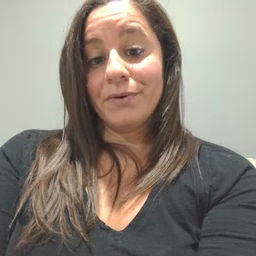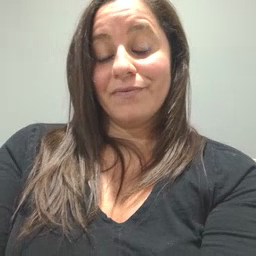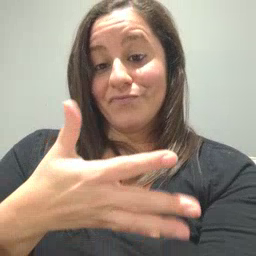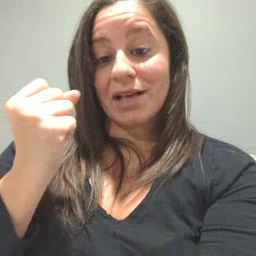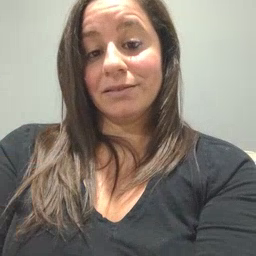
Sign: fast